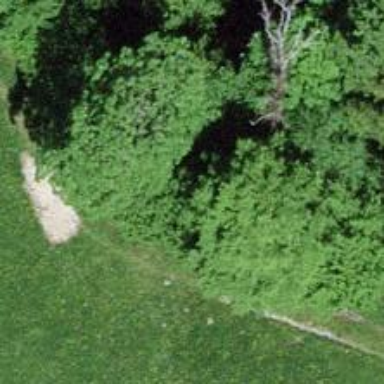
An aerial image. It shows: Path with excellent trail visibility. The surface is covered with pebblestone.